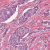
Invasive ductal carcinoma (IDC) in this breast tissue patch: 1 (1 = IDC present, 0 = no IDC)